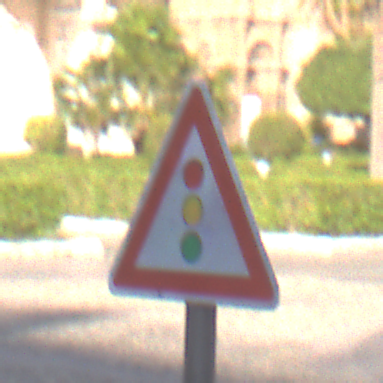
Verkehrszeichen: Lichtzeichenanlage
Umgebung: Outdoor, Urban
Tageszeit: SunriseSunset
Wetter: PartlyCloudy
Licht: Natural
Jahreszeit: NotSpecified
Kontrast: LowContrast